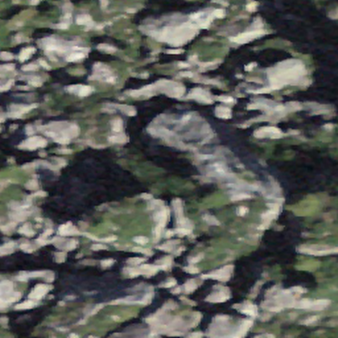
Label: bouldering_area